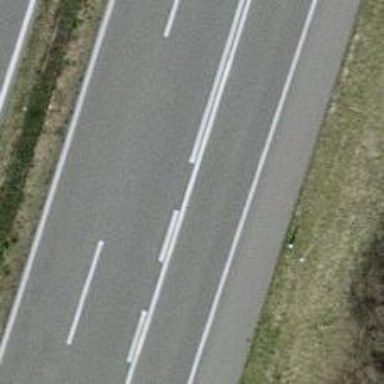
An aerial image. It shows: Motorway junction.